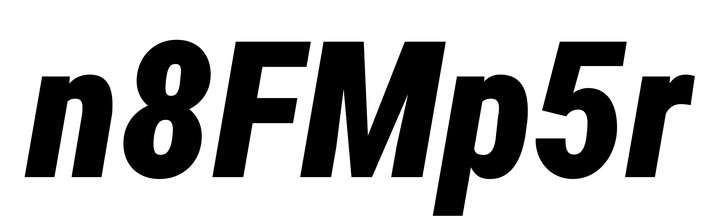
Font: Roboto-Italic_Condensed_Black_Italic